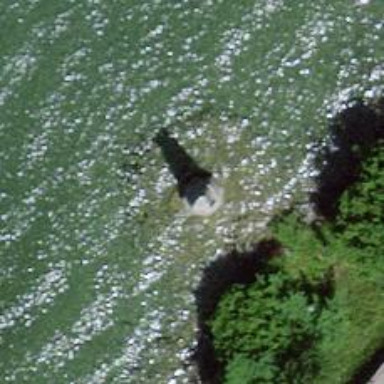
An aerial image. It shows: Historic monument.